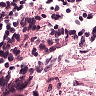
Metastatic tissue present: no